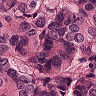
Metastatic tissue present: yes